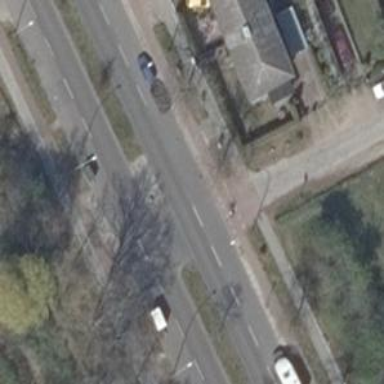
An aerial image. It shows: Unmarked footway crossing with traffic island.